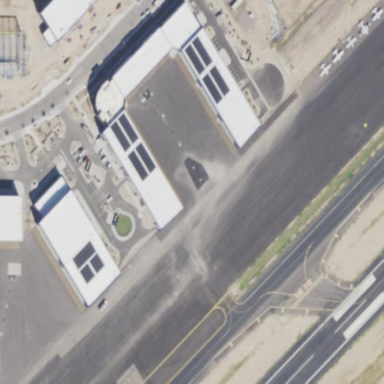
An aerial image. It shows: Apron at the airport.